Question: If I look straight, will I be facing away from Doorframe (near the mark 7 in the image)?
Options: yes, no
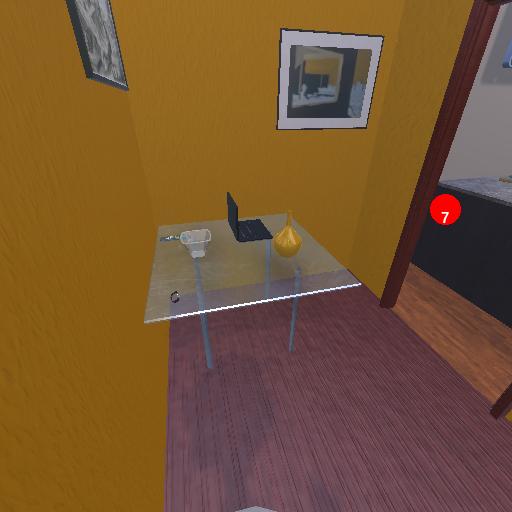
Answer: yes